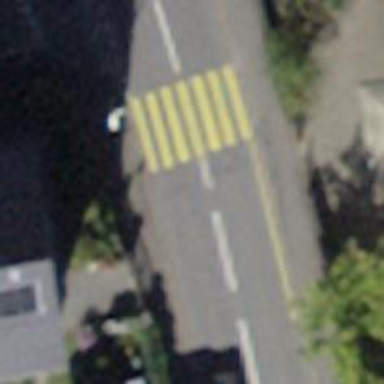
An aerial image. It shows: Zebra crossing on the road.